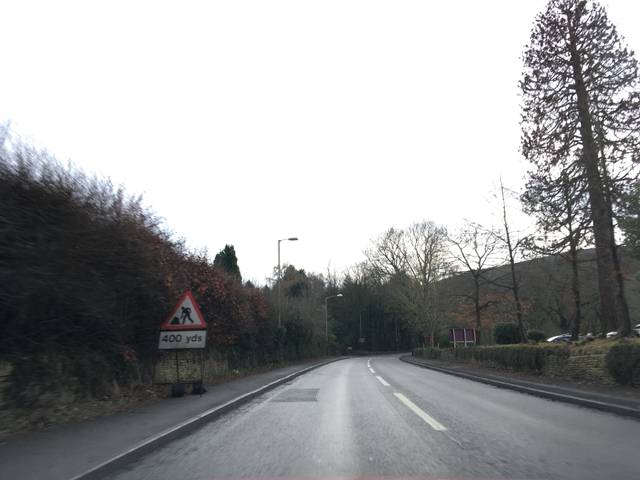
Region: United Kingdom
Coordinates: 51.874, -2.052